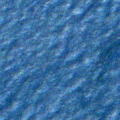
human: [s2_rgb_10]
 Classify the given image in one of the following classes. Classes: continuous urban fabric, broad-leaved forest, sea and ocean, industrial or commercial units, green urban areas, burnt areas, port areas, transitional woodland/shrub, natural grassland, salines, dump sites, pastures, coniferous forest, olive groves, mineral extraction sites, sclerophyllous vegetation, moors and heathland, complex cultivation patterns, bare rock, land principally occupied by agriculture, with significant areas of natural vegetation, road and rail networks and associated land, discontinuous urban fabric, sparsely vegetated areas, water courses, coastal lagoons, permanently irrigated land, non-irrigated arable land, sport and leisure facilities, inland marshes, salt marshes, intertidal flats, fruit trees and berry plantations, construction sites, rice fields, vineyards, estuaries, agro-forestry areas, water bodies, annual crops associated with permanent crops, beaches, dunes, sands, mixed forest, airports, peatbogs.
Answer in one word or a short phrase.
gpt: sea and ocean